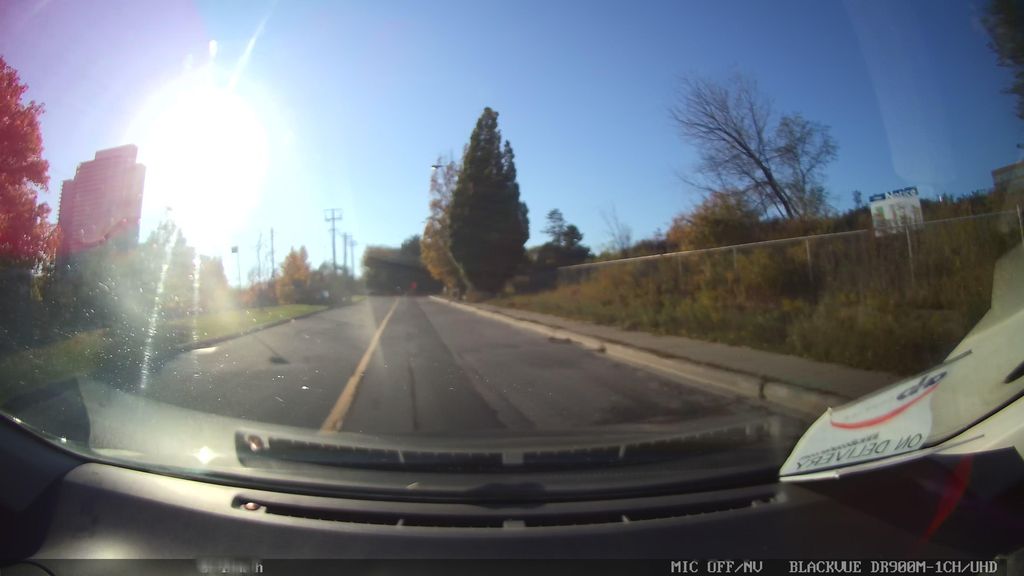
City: toronto